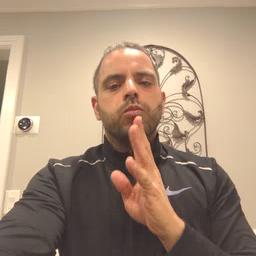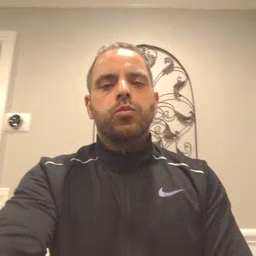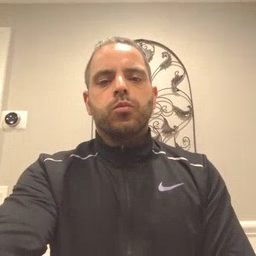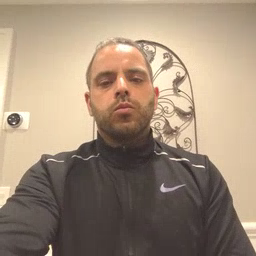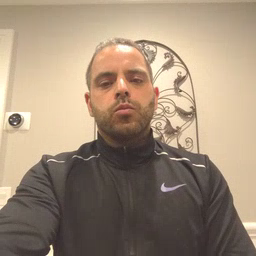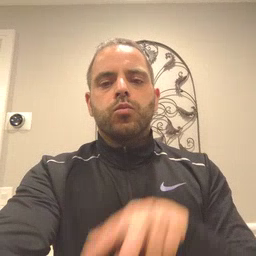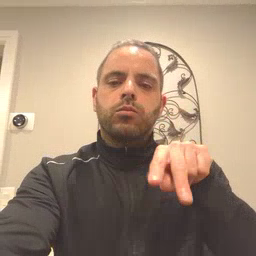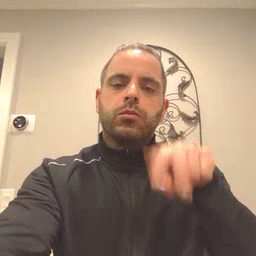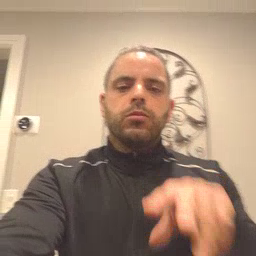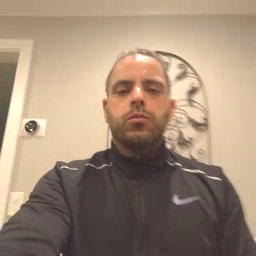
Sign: read